Question: I have a fancybox with a form and an Ajax post behind it:
'''
var form = $("#myform");
var data = form.serialize();
var url = form.attr("action");
$.ajax({
type: 'POST',
url: url,
data: data,
}).done(function() {
location.reload();
window.location.reload(true);
}).fail(function() {}).error(function(httpObj, textStatus) {
setTimeout(function() {
$("#user_email").focus();
}, 100);
$("#quickSigninError").fadeIn();
$("#loadingSpinnerPopup").fadeOut();
$("#submitBtn").prop("disabled", false);
$("#submitBtnCurrent").prop("disabled", false);
$("#cancelBtn").prop("disabled", false);
});
'''
The fancybox works great submits the form and reloads the fancybox when Ajax.done() occurs.
I can reload the Fancybox with ease but now my question is how do I reload the original window that's behind the Fancybox without closing the Fancybox.
To emphasize the situation, please note the following screenshot:

Kind regards and thanks for anyone that can help me! :)
Goal is not to get the Fancybox closed.
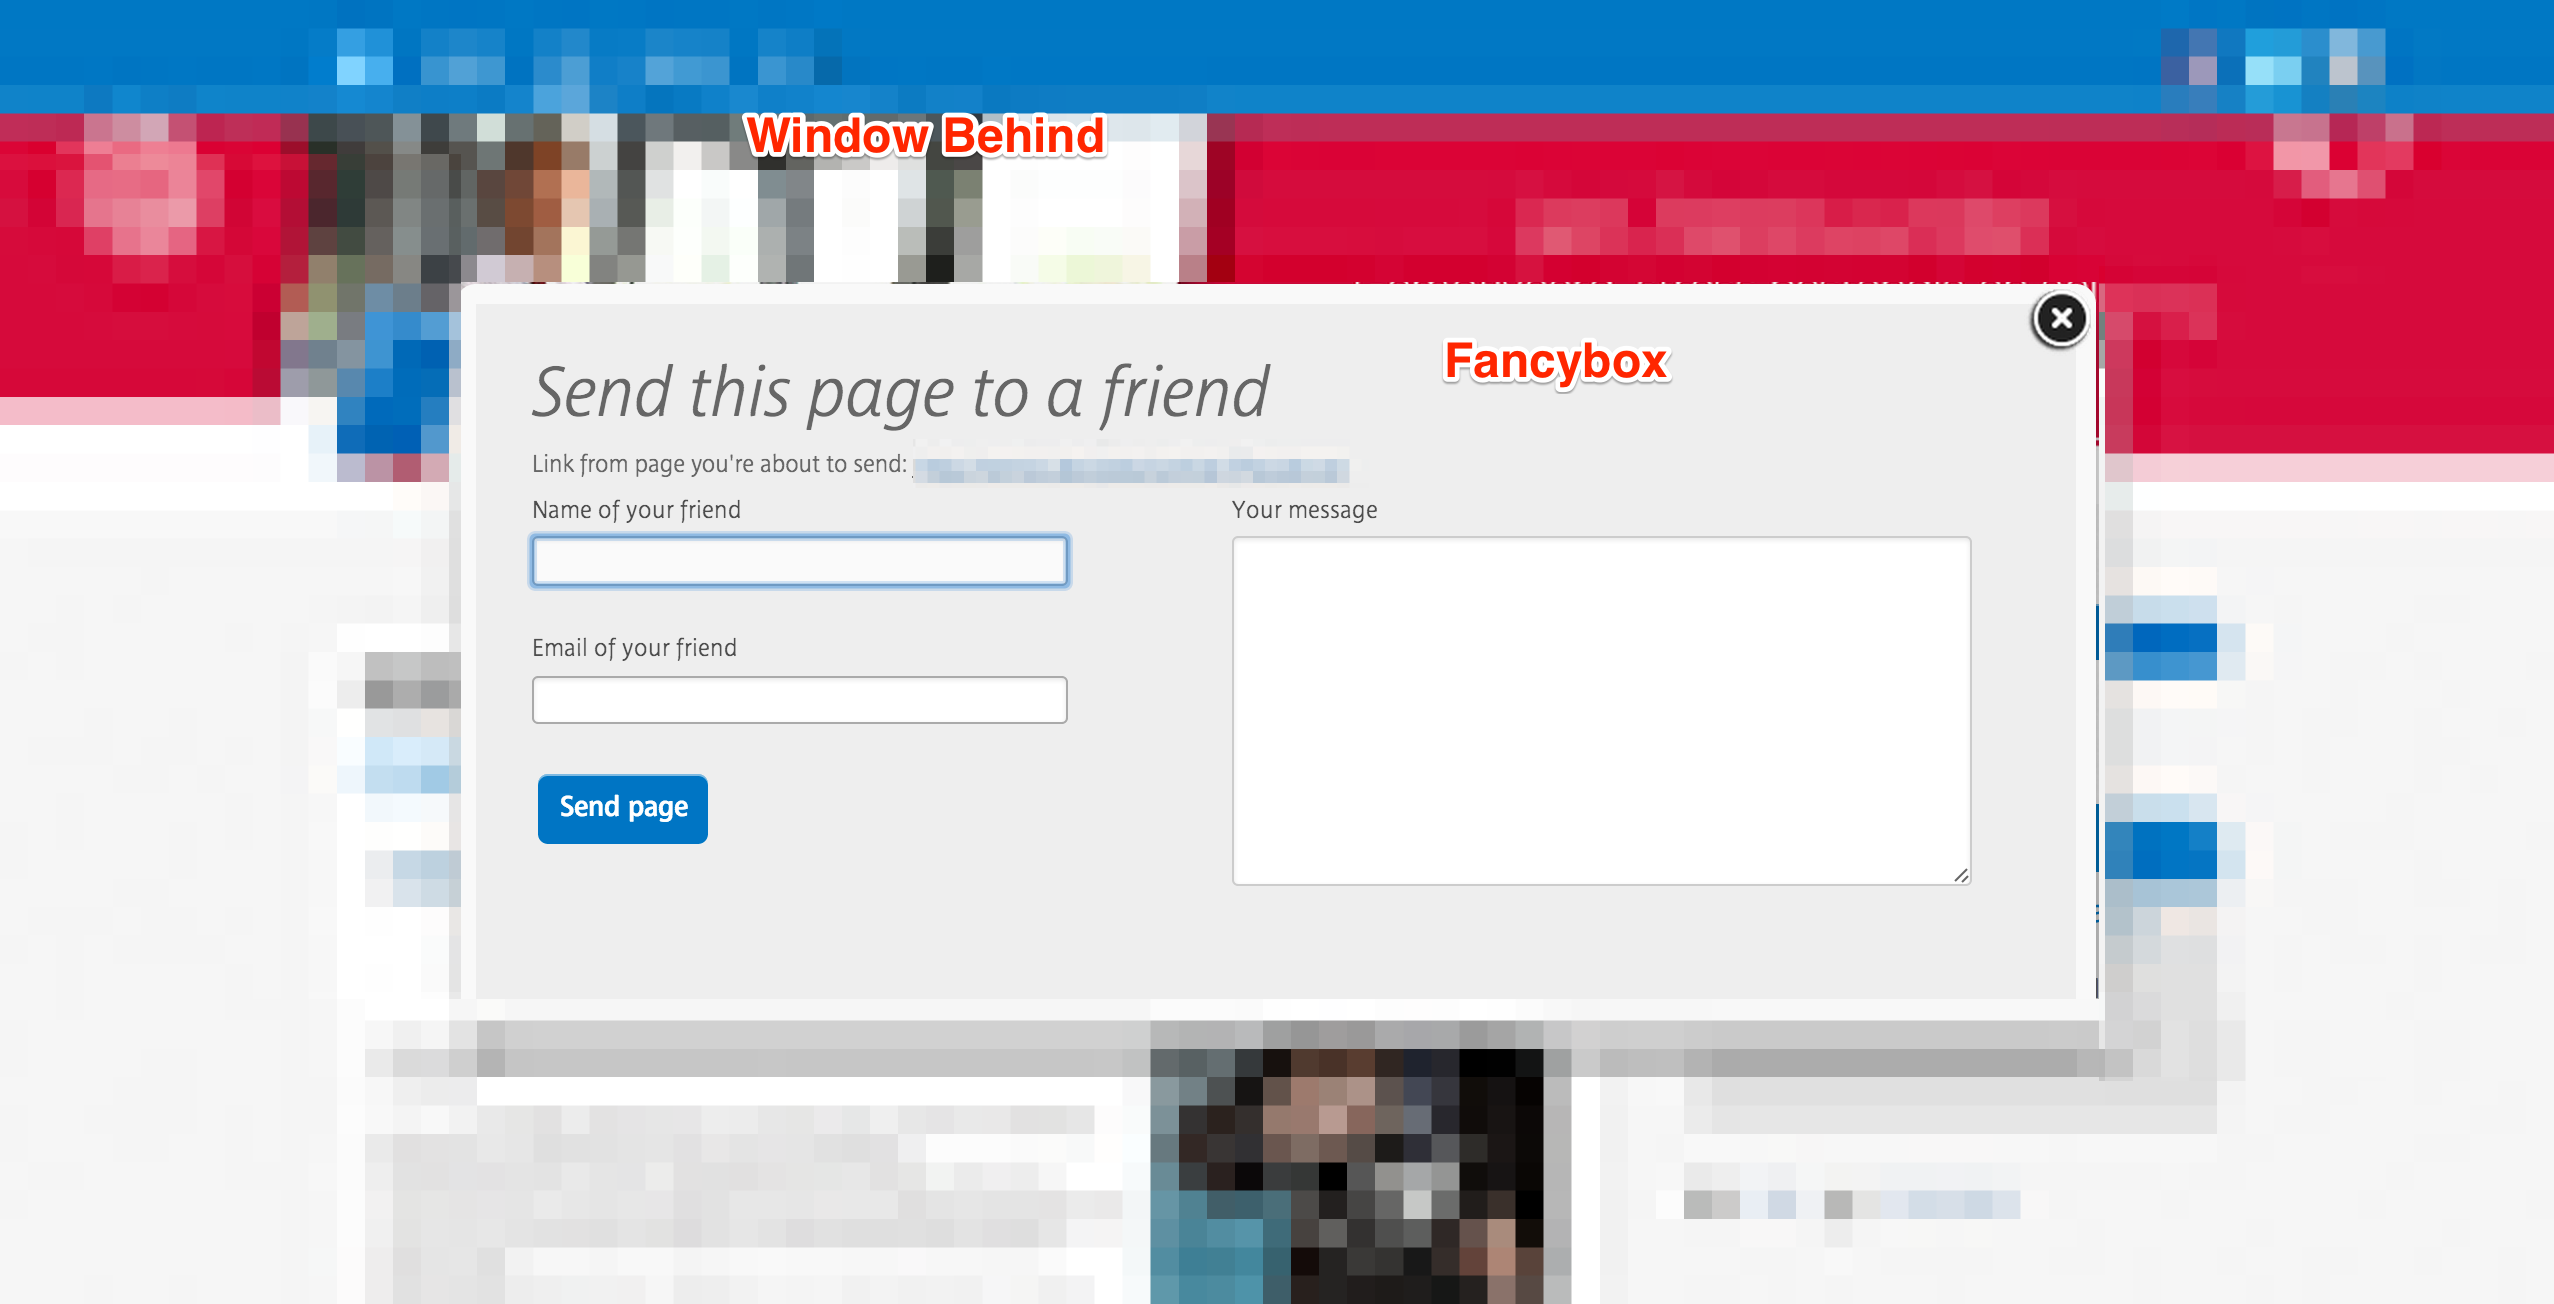
Answer: You cant reload the website, that will reload your page ( including the fancybox. )
1. create an ajax call that will give you the page content
2. create another ajax and change the content of the parent
something to keep in mind,
you better change all the content of a (div class="content")
and attach the fancybox to any object not inside the content div because it will be changed.
'''
$.ajax({
type: 'POST',
url: url,
data: data,
}).done(function() {
location.reload();
// ajax to fetch div content //
$.get( "ajax/test.html", function( data ) {
$( ".content" ).html( data );
alert( "Load was performed." );
});
}).fail(function() {}).error(function(httpObj, textStatus) {
setTimeout(function() {
$("#user_email").focus();
}, 100);
$("#quickSigninError").fadeIn();
$("#loadingSpinnerPopup").fadeOut();
$("#submitBtn").prop("disabled", false);
$("#submitBtnCurrent").prop("disabled", false);
$("#cancelBtn").prop("disabled", false);
});
'''